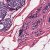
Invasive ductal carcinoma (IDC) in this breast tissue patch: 0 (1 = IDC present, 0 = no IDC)